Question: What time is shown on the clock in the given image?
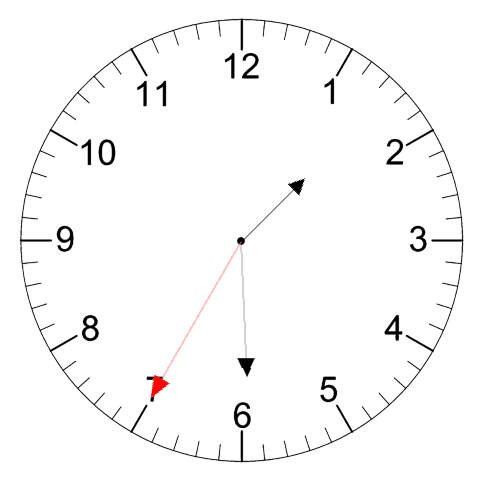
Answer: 01:29:35